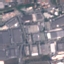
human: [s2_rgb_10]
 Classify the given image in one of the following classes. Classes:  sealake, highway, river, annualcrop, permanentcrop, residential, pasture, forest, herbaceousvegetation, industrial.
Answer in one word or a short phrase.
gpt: Industrial